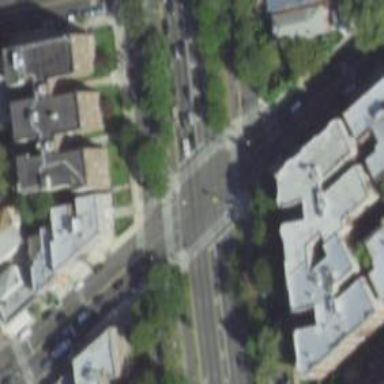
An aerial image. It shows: Asphalt footway with zebra crossing.